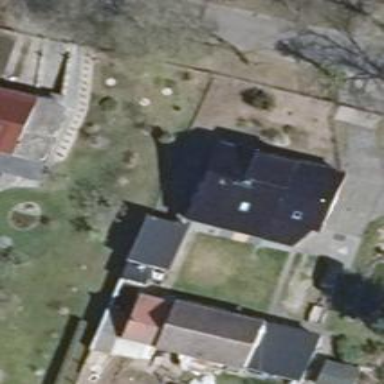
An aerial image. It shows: Black house with gabled roof oriented along the structure.